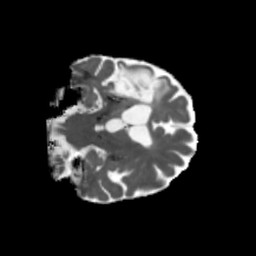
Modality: MD
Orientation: coronal
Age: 64
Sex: female
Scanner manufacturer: siemens
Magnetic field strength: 3 T
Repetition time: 5.47 s
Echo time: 0.0854 s